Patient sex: M
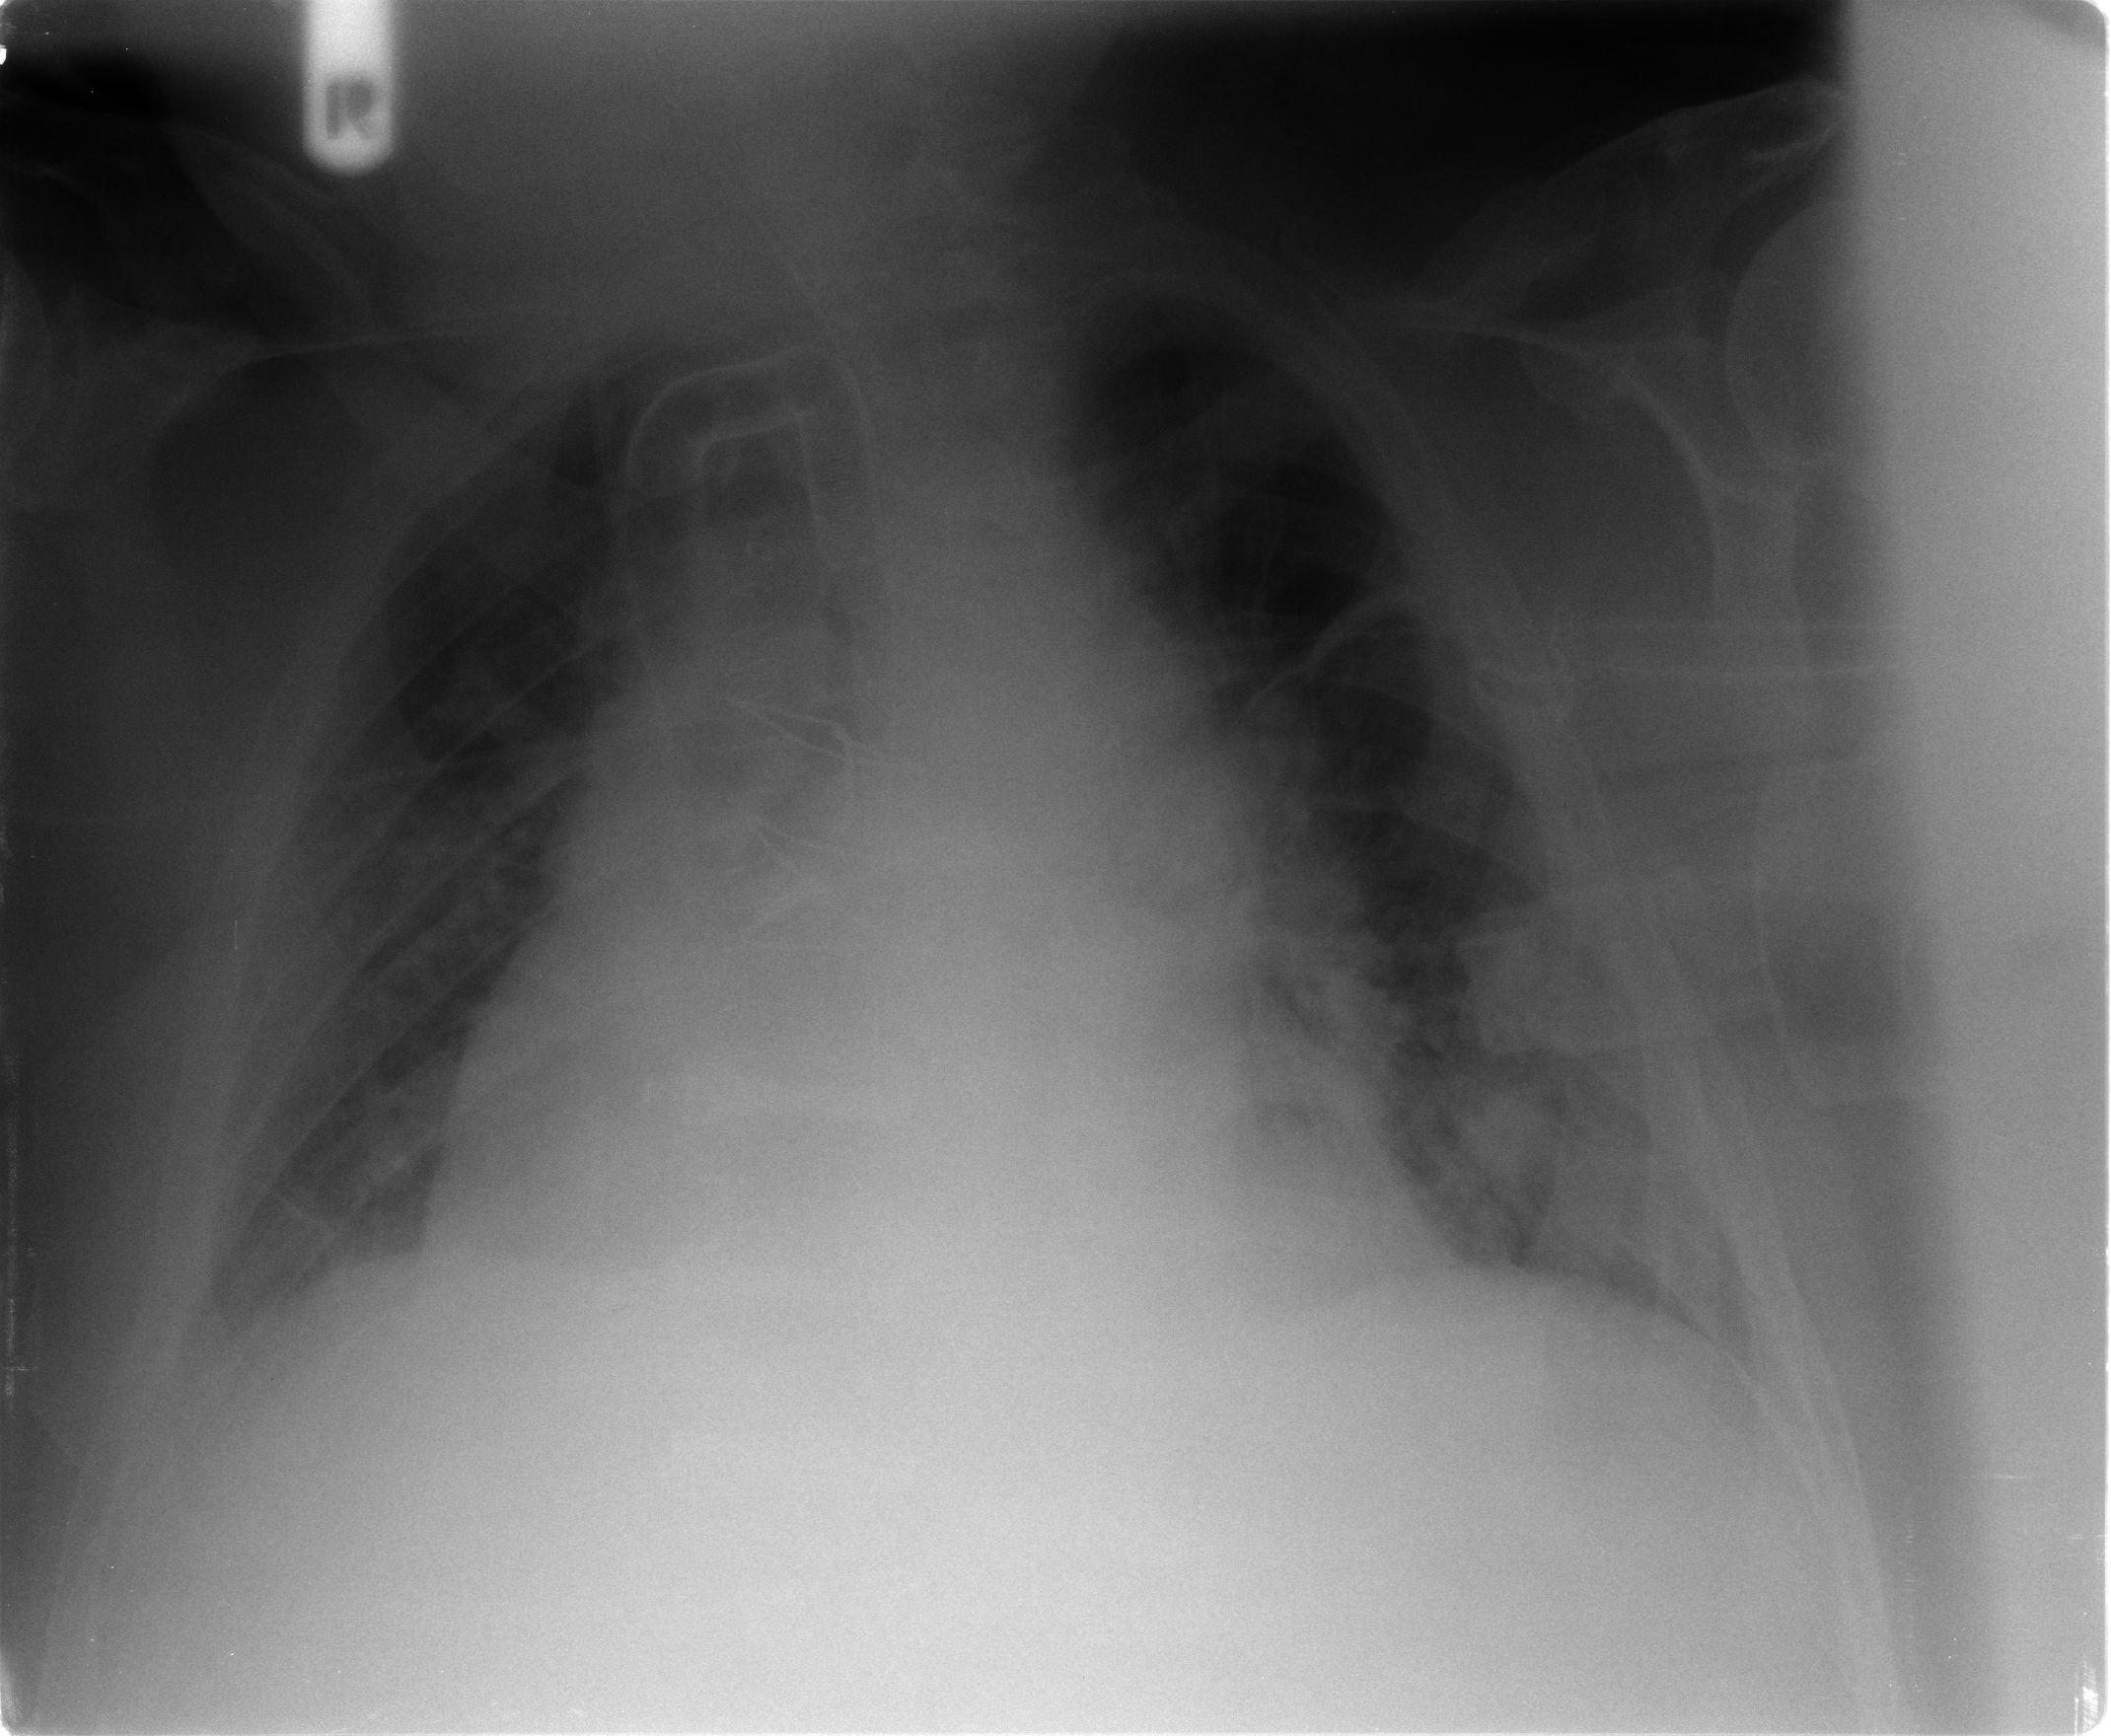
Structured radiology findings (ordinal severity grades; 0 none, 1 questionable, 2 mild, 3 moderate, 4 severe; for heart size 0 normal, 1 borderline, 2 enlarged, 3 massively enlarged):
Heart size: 2
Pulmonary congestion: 2
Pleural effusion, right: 2
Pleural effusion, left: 2
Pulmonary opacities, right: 0
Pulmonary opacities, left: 2
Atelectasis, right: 2
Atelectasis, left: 2